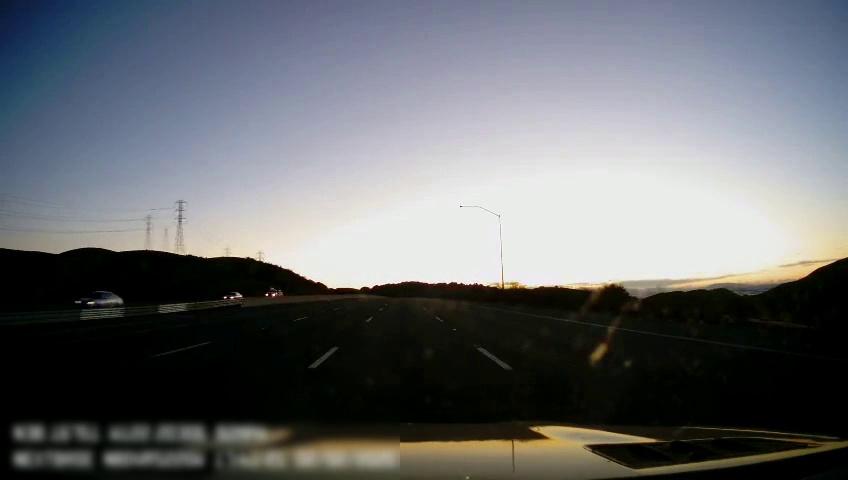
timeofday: Dusk/Dawn/Twilight
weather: Sunny
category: Drivable Space
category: Vehicles | Car
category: Vehicles | Car
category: Vehicles | Truck
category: Lanes | Alternate Lane
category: Lanes | Current Lane
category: Lanes | Current Lane
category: Lanes | Alternate Lane
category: Lanes | Alternate Lane